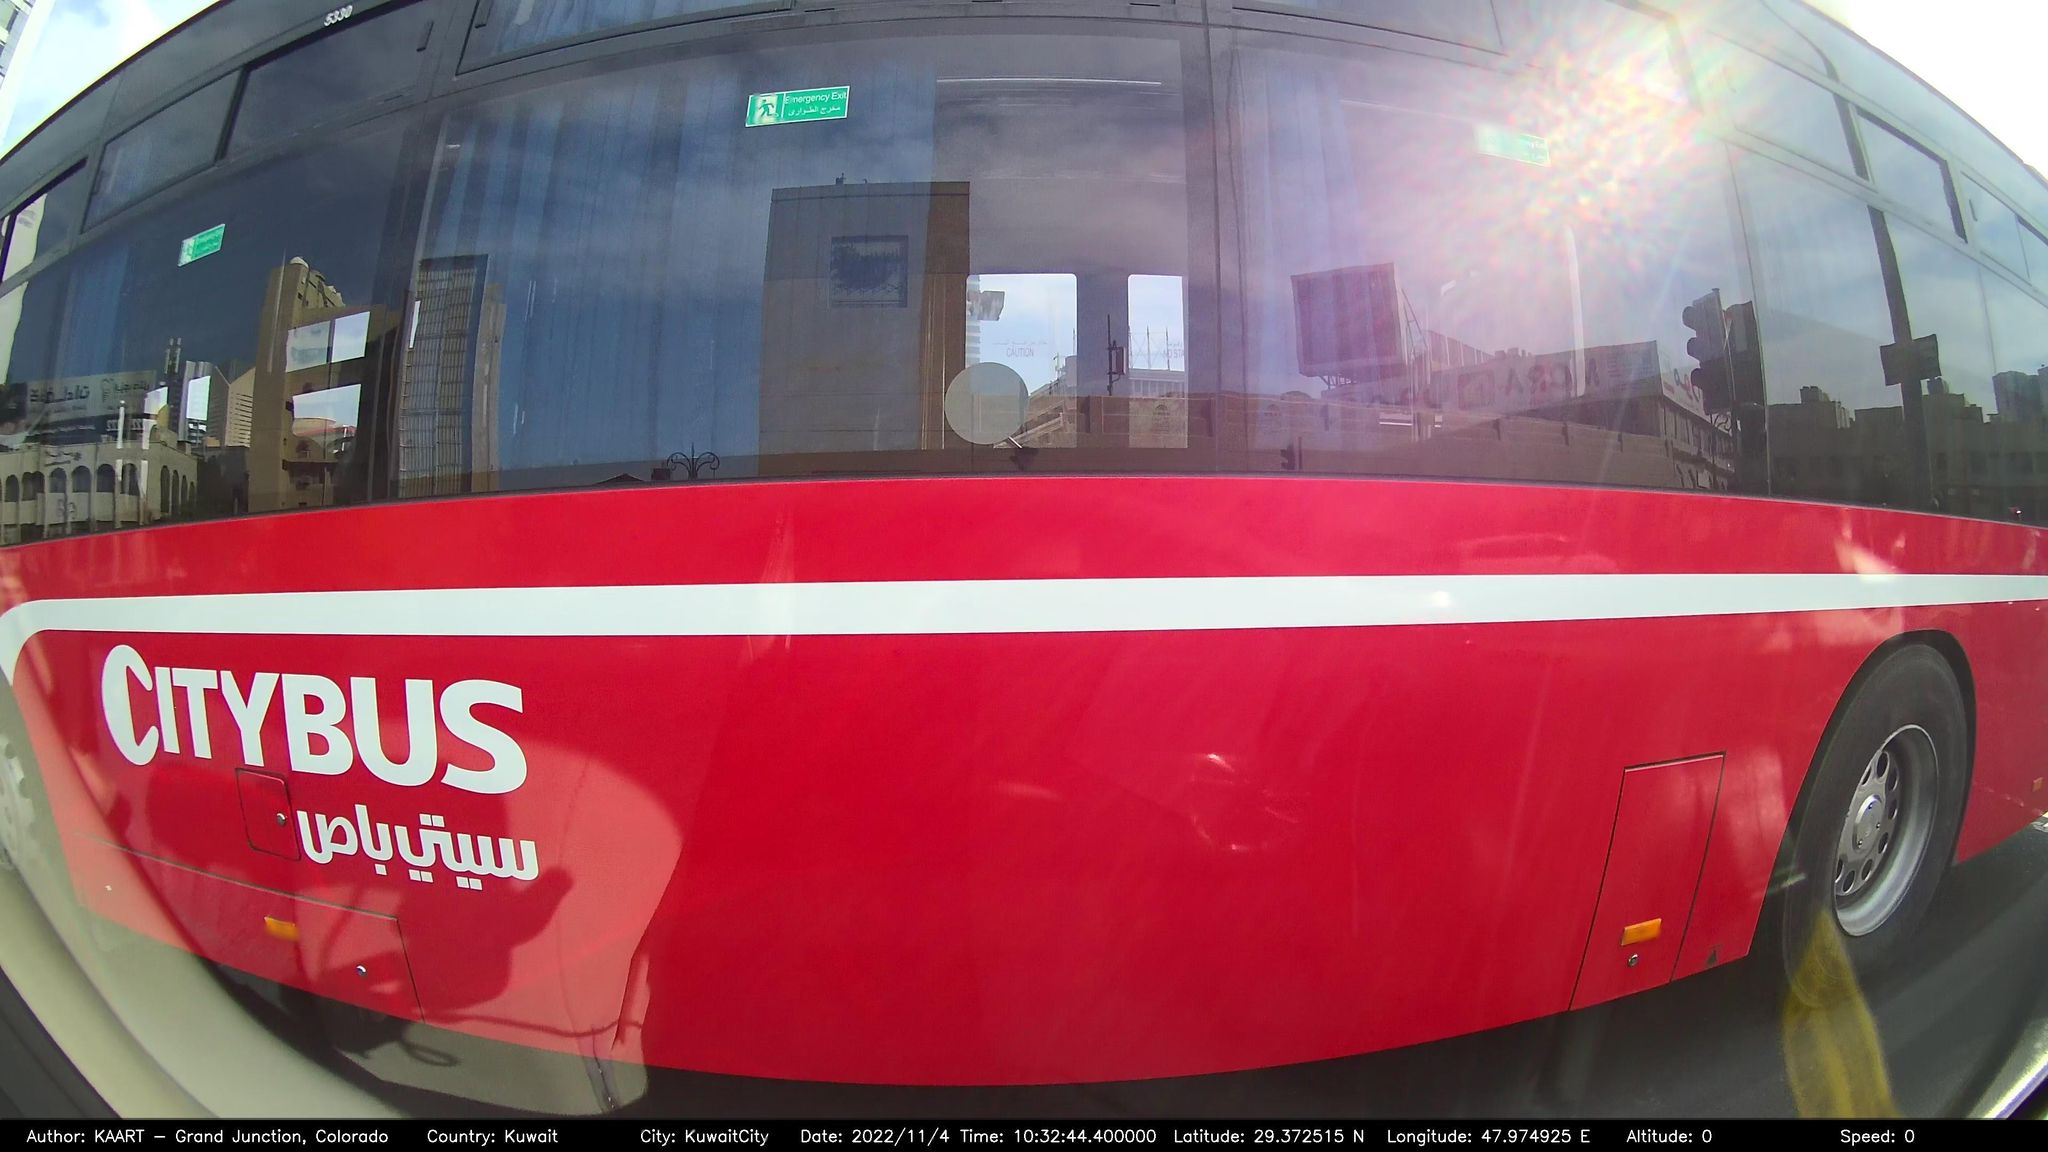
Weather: clear
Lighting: day
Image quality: slightly poor
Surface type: driving surface
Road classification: primary_link
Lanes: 2
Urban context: urban centre
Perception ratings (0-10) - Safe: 1.9, Lively: 6.12, Beautiful: 2.64, Boring: 8.7, Depressing: 4.36, Wealthy: 1.91